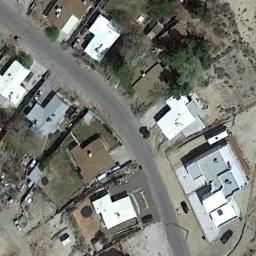
Label: residential